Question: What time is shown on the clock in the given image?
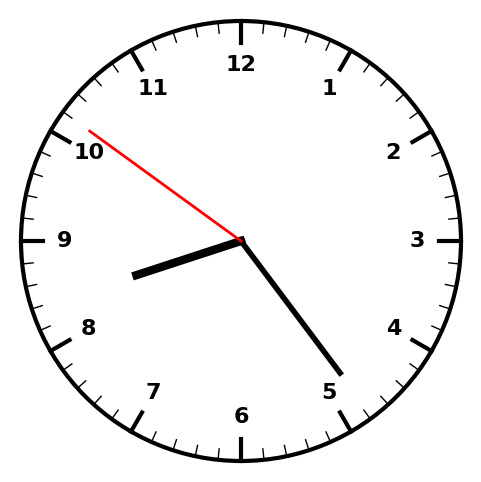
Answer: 08:23:51